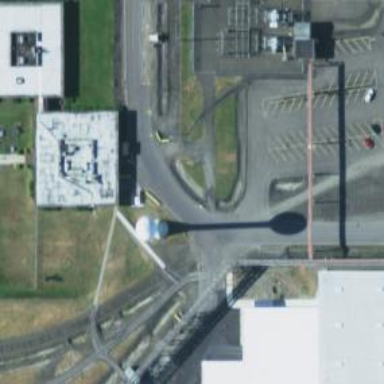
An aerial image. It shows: Water tower that is man-made.